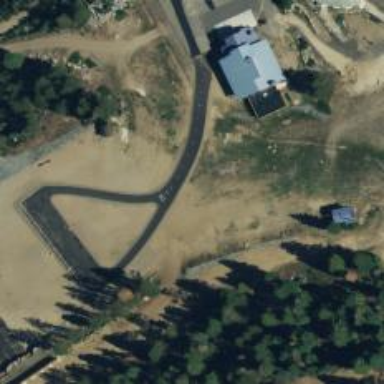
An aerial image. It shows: Nordic skiing track.